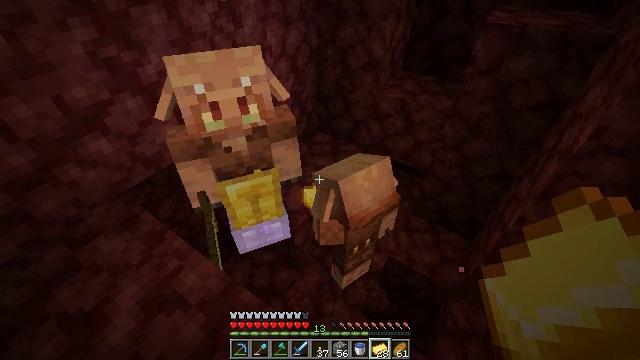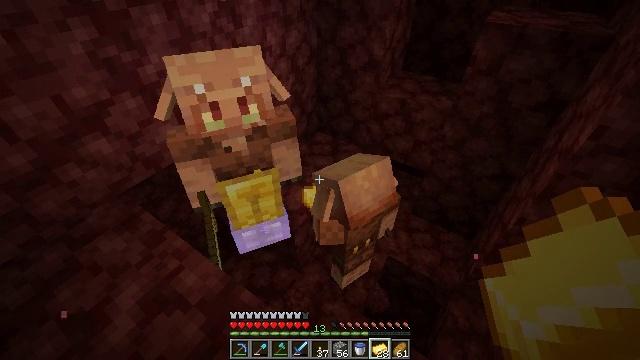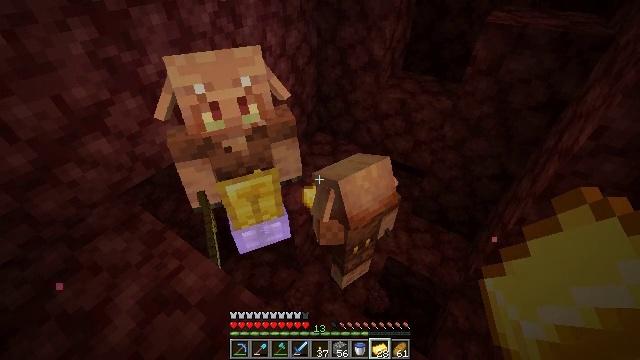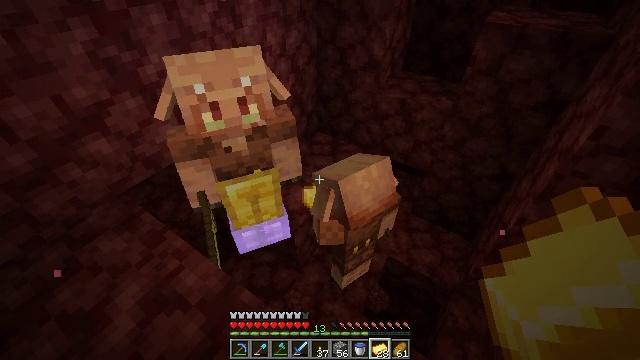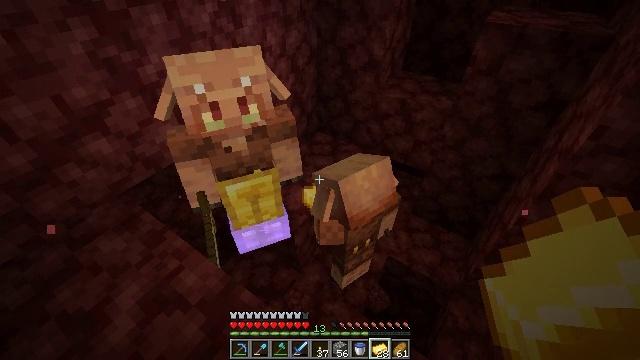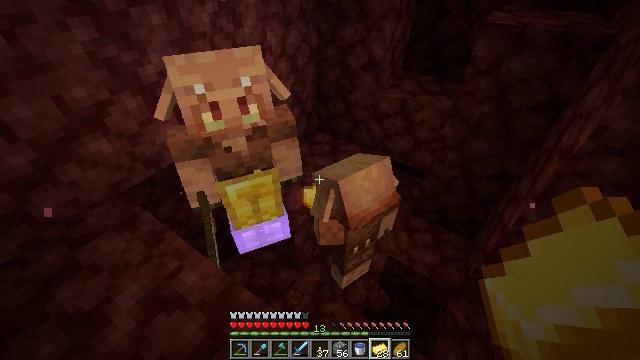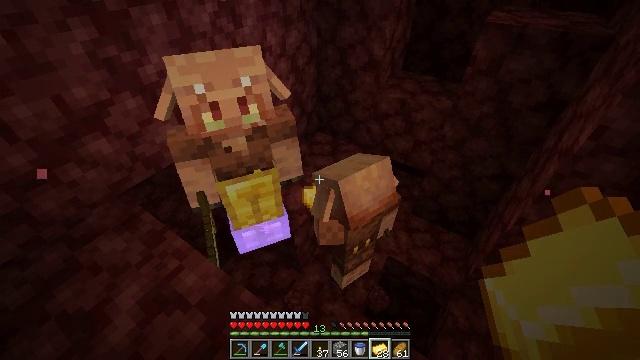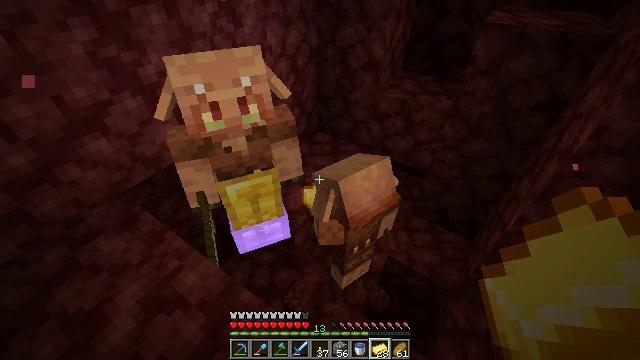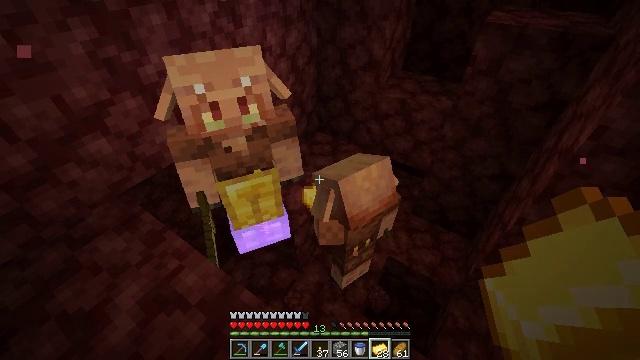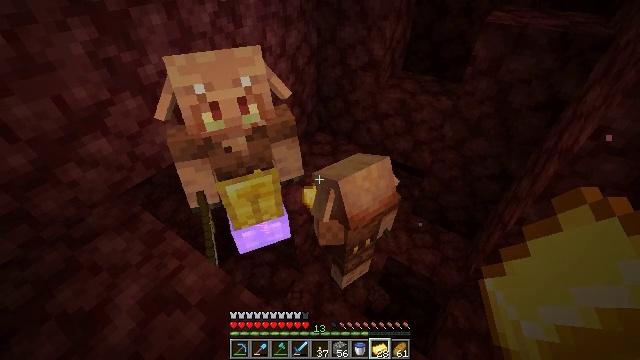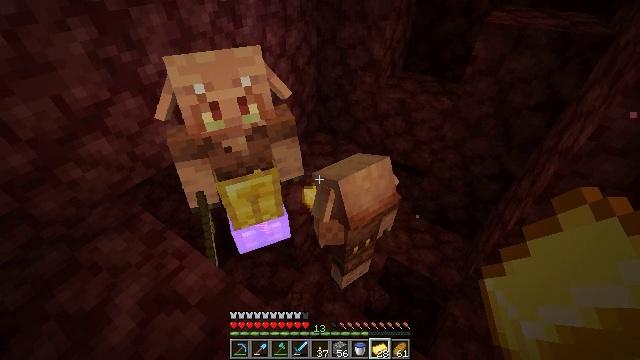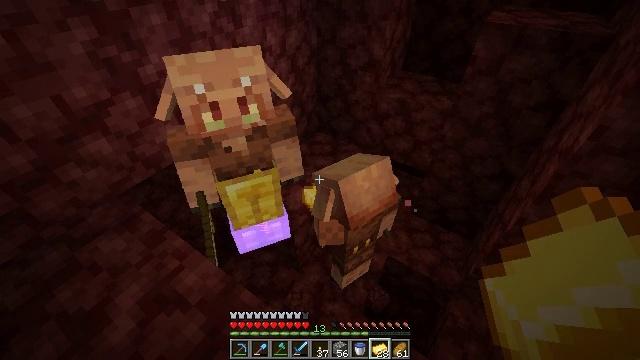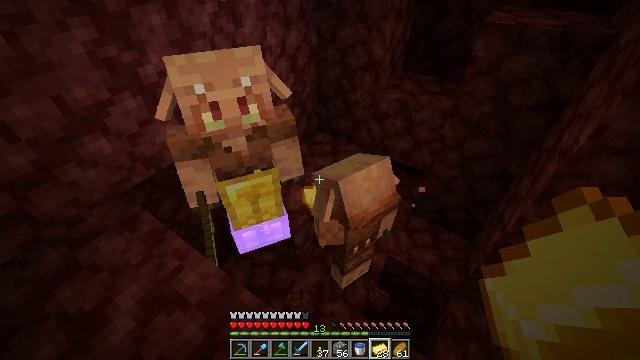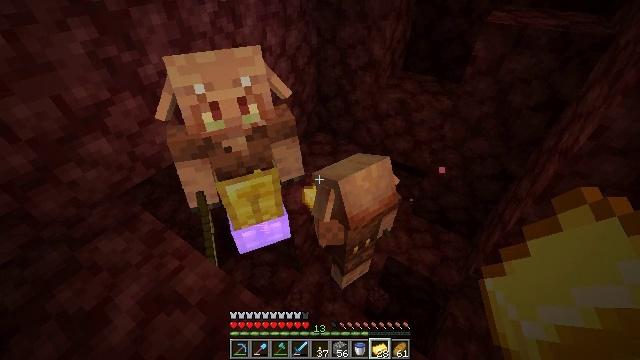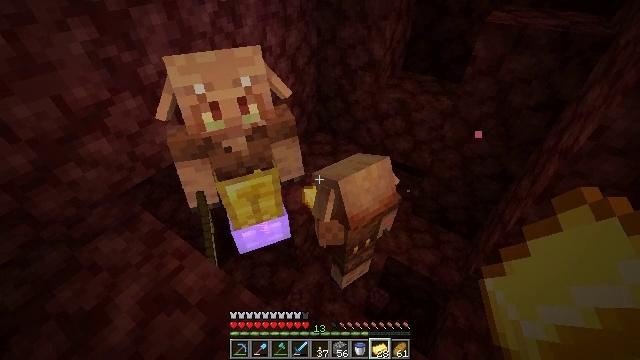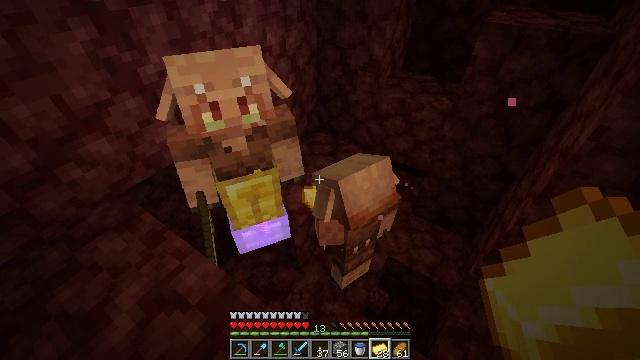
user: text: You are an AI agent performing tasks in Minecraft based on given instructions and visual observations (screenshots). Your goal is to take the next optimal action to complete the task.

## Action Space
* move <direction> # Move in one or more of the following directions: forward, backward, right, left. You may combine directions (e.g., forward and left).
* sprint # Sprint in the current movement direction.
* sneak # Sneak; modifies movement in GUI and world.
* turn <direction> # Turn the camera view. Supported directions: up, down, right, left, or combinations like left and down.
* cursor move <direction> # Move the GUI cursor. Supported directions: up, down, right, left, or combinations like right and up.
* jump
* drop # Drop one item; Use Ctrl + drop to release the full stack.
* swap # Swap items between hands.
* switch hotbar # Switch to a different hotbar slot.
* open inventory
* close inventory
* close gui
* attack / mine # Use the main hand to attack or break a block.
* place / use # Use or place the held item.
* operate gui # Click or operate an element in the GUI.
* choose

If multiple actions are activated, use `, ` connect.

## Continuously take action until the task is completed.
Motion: motion action
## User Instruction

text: Remove a gold ingot from the inventory.
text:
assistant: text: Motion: no_op
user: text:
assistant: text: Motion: no_op
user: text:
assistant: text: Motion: no_op
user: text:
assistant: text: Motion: no_op
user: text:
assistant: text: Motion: no_op
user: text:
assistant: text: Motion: no_op
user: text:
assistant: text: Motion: no_op
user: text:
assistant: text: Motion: no_op
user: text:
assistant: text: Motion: no_op
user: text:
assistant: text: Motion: no_op
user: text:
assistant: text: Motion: no_op
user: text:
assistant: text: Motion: no_op
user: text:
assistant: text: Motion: no_op
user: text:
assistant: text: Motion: no_op
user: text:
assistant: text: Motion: no_op
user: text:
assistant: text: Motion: no_op
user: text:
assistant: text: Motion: no_op
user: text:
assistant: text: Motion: no_op
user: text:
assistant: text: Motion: no_op
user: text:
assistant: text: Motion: no_op
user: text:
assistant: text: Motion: no_op
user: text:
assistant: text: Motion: no_op
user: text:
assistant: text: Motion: no_op
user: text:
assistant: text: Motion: no_op
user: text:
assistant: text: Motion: no_op
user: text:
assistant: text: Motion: no_op
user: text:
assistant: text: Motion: no_op
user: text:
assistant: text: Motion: no_op
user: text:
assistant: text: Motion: no_op
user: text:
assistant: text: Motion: no_op